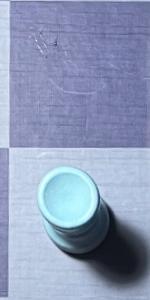
Label: Rook_White